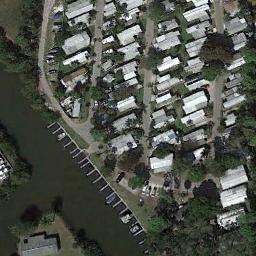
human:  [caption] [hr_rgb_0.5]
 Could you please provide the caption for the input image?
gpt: The dense mobile home park has some neatly arranged mobile homes and trees and a river is next to the mobile home park .

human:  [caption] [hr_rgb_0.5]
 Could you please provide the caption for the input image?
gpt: The mobile home park is on the grass next to the river .

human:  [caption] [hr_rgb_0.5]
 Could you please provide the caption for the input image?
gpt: There are many buildings of different shapes and sizes in the mobile home parks .

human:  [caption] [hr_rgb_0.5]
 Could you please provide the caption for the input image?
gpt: There are nine mobile homes here .

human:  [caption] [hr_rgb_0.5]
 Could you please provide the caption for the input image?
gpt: There are many white buildings beside a river in the mobile home park .